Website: lowes
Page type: review-order
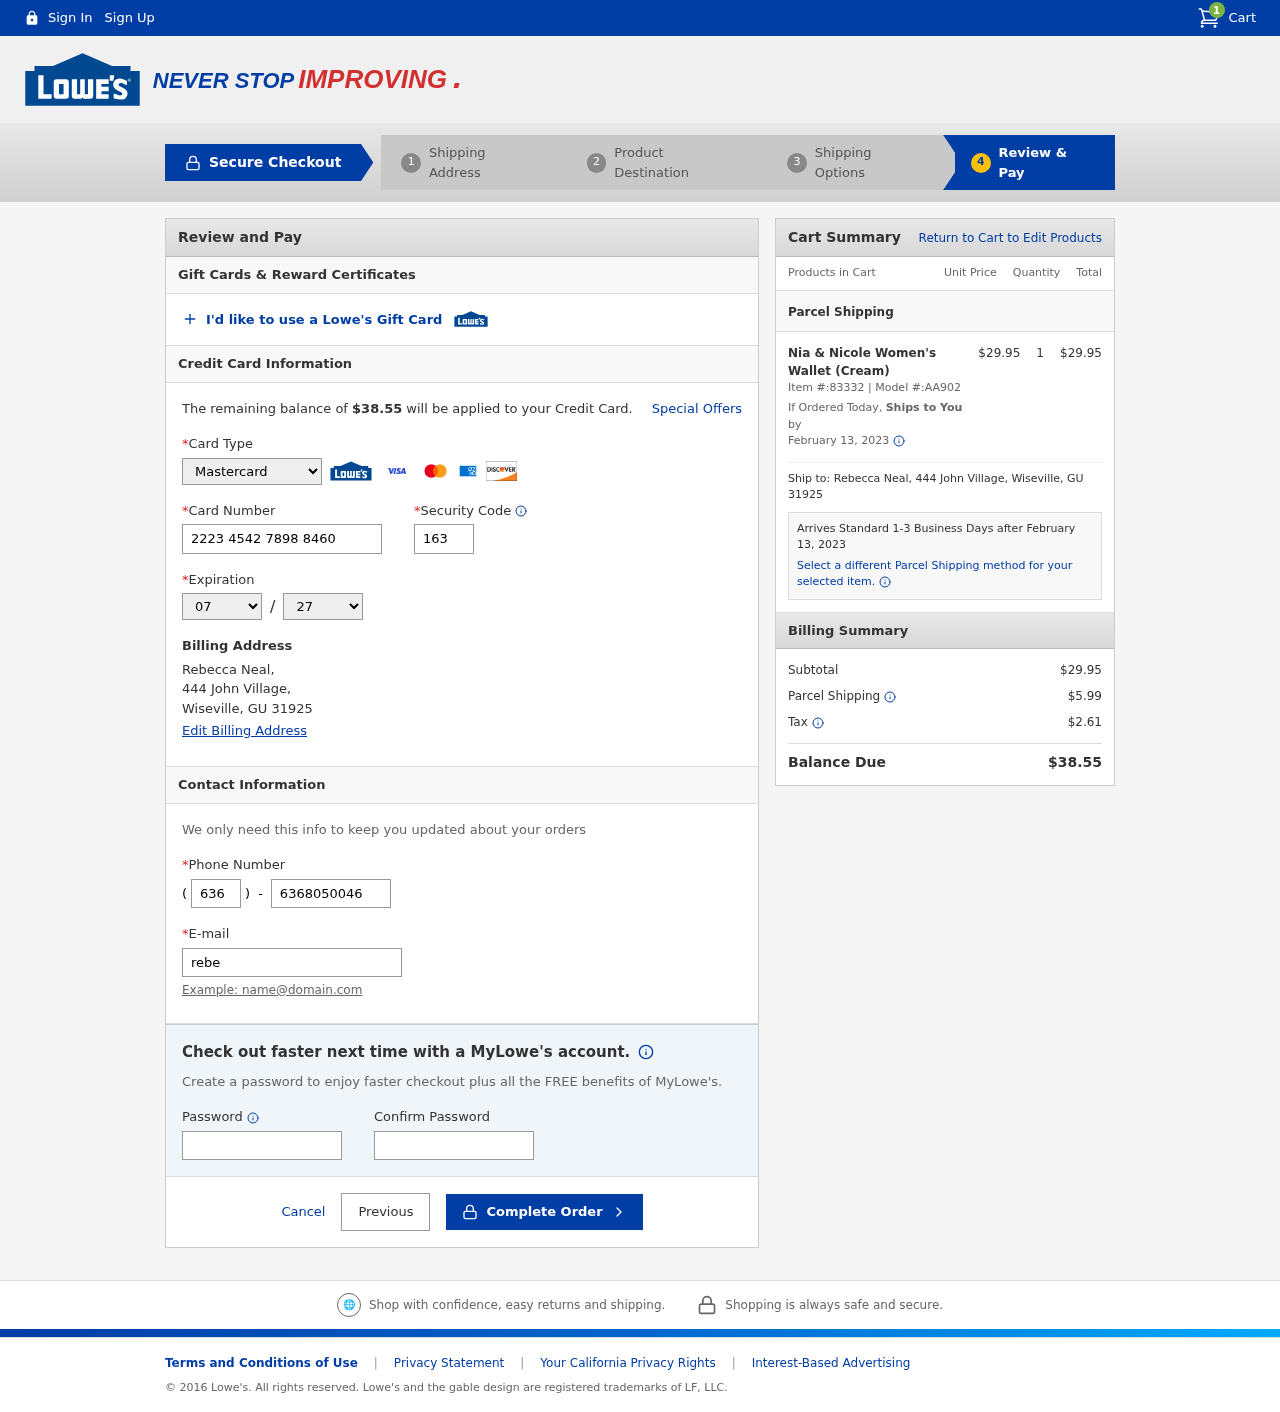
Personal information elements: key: PII_CARD_CVV
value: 163
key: PII_CARD_EXPIRY_MONTH
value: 07
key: PII_CARD_EXPIRY_YEAR
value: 27
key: PII_CARD_NUMBER
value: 2223 4542 7898 8460
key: PII_CARD_TYPE
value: Mastercard
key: PII_CITY
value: Wiseville
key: PII_EMAIL
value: rebecca_neal@gmail.com
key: PII_FULLNAME
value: Rebecca Neal,
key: PII_PHONE
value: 6368050046
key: PII_PHONE_AREA
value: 636
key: PII_POSTCODE
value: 31925
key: PII_STATE_ABBR
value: GU
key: PII_STREET
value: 444 John Village
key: PII_STREET
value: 444 John Village,
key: PII_FULLNAME2
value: Rebecca Neal
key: PII_STATE
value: GU
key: PII_POSTCODE_FULL
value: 31925
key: PII_CITY_STATE
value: Wiseville, GU
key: PII_CITY_STATE_ZIP
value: Wiseville, GU 31925
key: PII_POSTCODE_NUMERIC
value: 31925
Product elements: key: PRODUCT1_NAME
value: Nia & Nicole Women's Wallet (Cream)
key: PRODUCT1_PRICE
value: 29.95
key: PRODUCT1_QUANTITY
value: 1
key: PRODUCT1_ITEM_NUMBER
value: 83332
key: PRODUCT1_MODEL_NUMBER
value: AA902
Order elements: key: ORDER_NUM_ITEMS
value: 1
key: ORDER_TOTAL
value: $38.55
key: ORDER_SHIPPING_DATE
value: February 13, 2023
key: ORDER_SUBTOTAL
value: $29.95
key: ORDER_SHIPPING_DATE2
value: February 13, 2023
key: ORDER_SUBTOTAL2
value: $29.95
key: ORDER_SHIPPING_COST
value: $5.99
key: ORDER_TAX
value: $2.61